Question: I'm making a terrain editor and I need to find the perimeter polygon of a set of points. If I just needed a convex hull then the speed would be no issue. To make a concave hull, I must go through a few hoops. I've figured out that I can triangulate the points and then throw away any triangles with a side longer than the known distance between the points.
The next step is the problem: Combining the triangles (as mini polygons) into one large polygon using the JSTS geometry library (<URL> is really slow.

See the full code: <URL>
I've got an array (polys) that gets merged to form the final polygon. The problem is that with 552 points (I want to support 15k+), it takes ~3500ms to run. Look at the console in the codepen link for your speed.
'''
var reader = new jsts.io.WKTReader(),
merged = reader.read(polys[0]).union(reader.read(polys[1]));
console.time('jsts mergization');
for(var i = 2; i<polys.length; i++){
try{
merged = merged.union(reader.read(polys[i]));
}catch(err){
console.log('Error triangulating points!');
};
};
console.timeEnd('jsts mergization');
'''
Does anybody know of any faster way to either merge triangles into a polygon or to go even wider and build a concave polygon from a set a points in a whole different way?
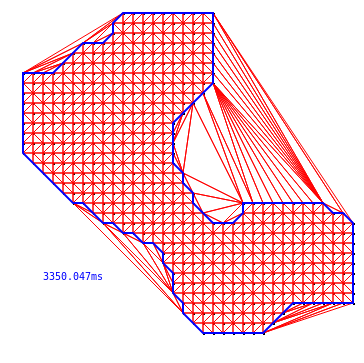
Answer: Thanks simonzack!
I've rewritten the algorithm using your suggestion and it's much faster!
Reworked codepen: <URL>
The same example now runs in ~15ms!
'''
function pointsToPolygon(points, triangles, maxEdgeLength){
console.time('homebrewed mergization');
var dist = function(a, b){
if(typeof a === "number"){
a = points[a];
};
if(typeof b === "number"){
b = points[b];
};
return Math.sqrt(Math.pow(a[0] - b[0], 2) +
Math.pow(a[1] - b[1], 2));
};
if(!points.length){
return undefined;
};
var pointFreq = [];
points.forEach(function(v){
pointFreq.push(0);
});
for(var i = triangles.length; i; i-=3){
if(dist(triangles[i-1], triangles[i-2]) < maxEdgeLength &&
dist(triangles[i-3], triangles[i-2]) < maxEdgeLength &&
dist(triangles[i-1], triangles[i-3]) < maxEdgeLength){
pointFreq[triangles[i-1]]++;
pointFreq[triangles[i-2]]++;
pointFreq[triangles[i-3]]++;
};
};
// Keep points that are used in 3 or fewer triangles
var output =[];
pointFreq.forEach(function(freq, i){
if(freq<4){
output.push(points[i]);
};
});
// Sort points by looping around by each next closest point
var sorted = [];
while(output.length>0){
sorted.push(output.pop());
output=output.sort(function(a,b){
var distA =dist(sorted[sorted.length-1], a),
distB =dist(sorted[sorted.length-1], b);
if(distA < distB){
return 1;
}else if(distA === distB){
return 0;
};
return -1;
});
};
sorted=simplifyPath(sorted,0.1);
console.timeEnd('homebrewed mergization');
return sorted;
};
'''
I can find the boundary by filtering the points that are used in 3 or fewer triangles then sort points by looping around by each next closest point from any arbitrary point.
Maybe not 100% as accurate due to the Douglas-Peucker simplification algorithm (adapted from <URL> but it seems good enough for me.